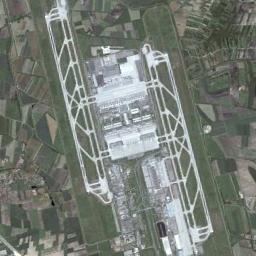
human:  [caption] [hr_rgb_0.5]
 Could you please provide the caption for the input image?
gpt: There is an airport in the middle of the field .

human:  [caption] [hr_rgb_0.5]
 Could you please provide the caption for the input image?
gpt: A complex airport with many runways and buildings is surrounded by a brown and green farmland .

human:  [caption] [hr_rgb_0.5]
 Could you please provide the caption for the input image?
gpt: An airport with some parallel runways and buildings on the farmland with different plants .

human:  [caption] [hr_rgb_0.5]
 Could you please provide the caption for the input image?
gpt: The lawn is divided into many rectangular areas by runways .

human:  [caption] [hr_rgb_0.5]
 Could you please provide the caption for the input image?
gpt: The airport has many intersecting roads .